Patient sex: M
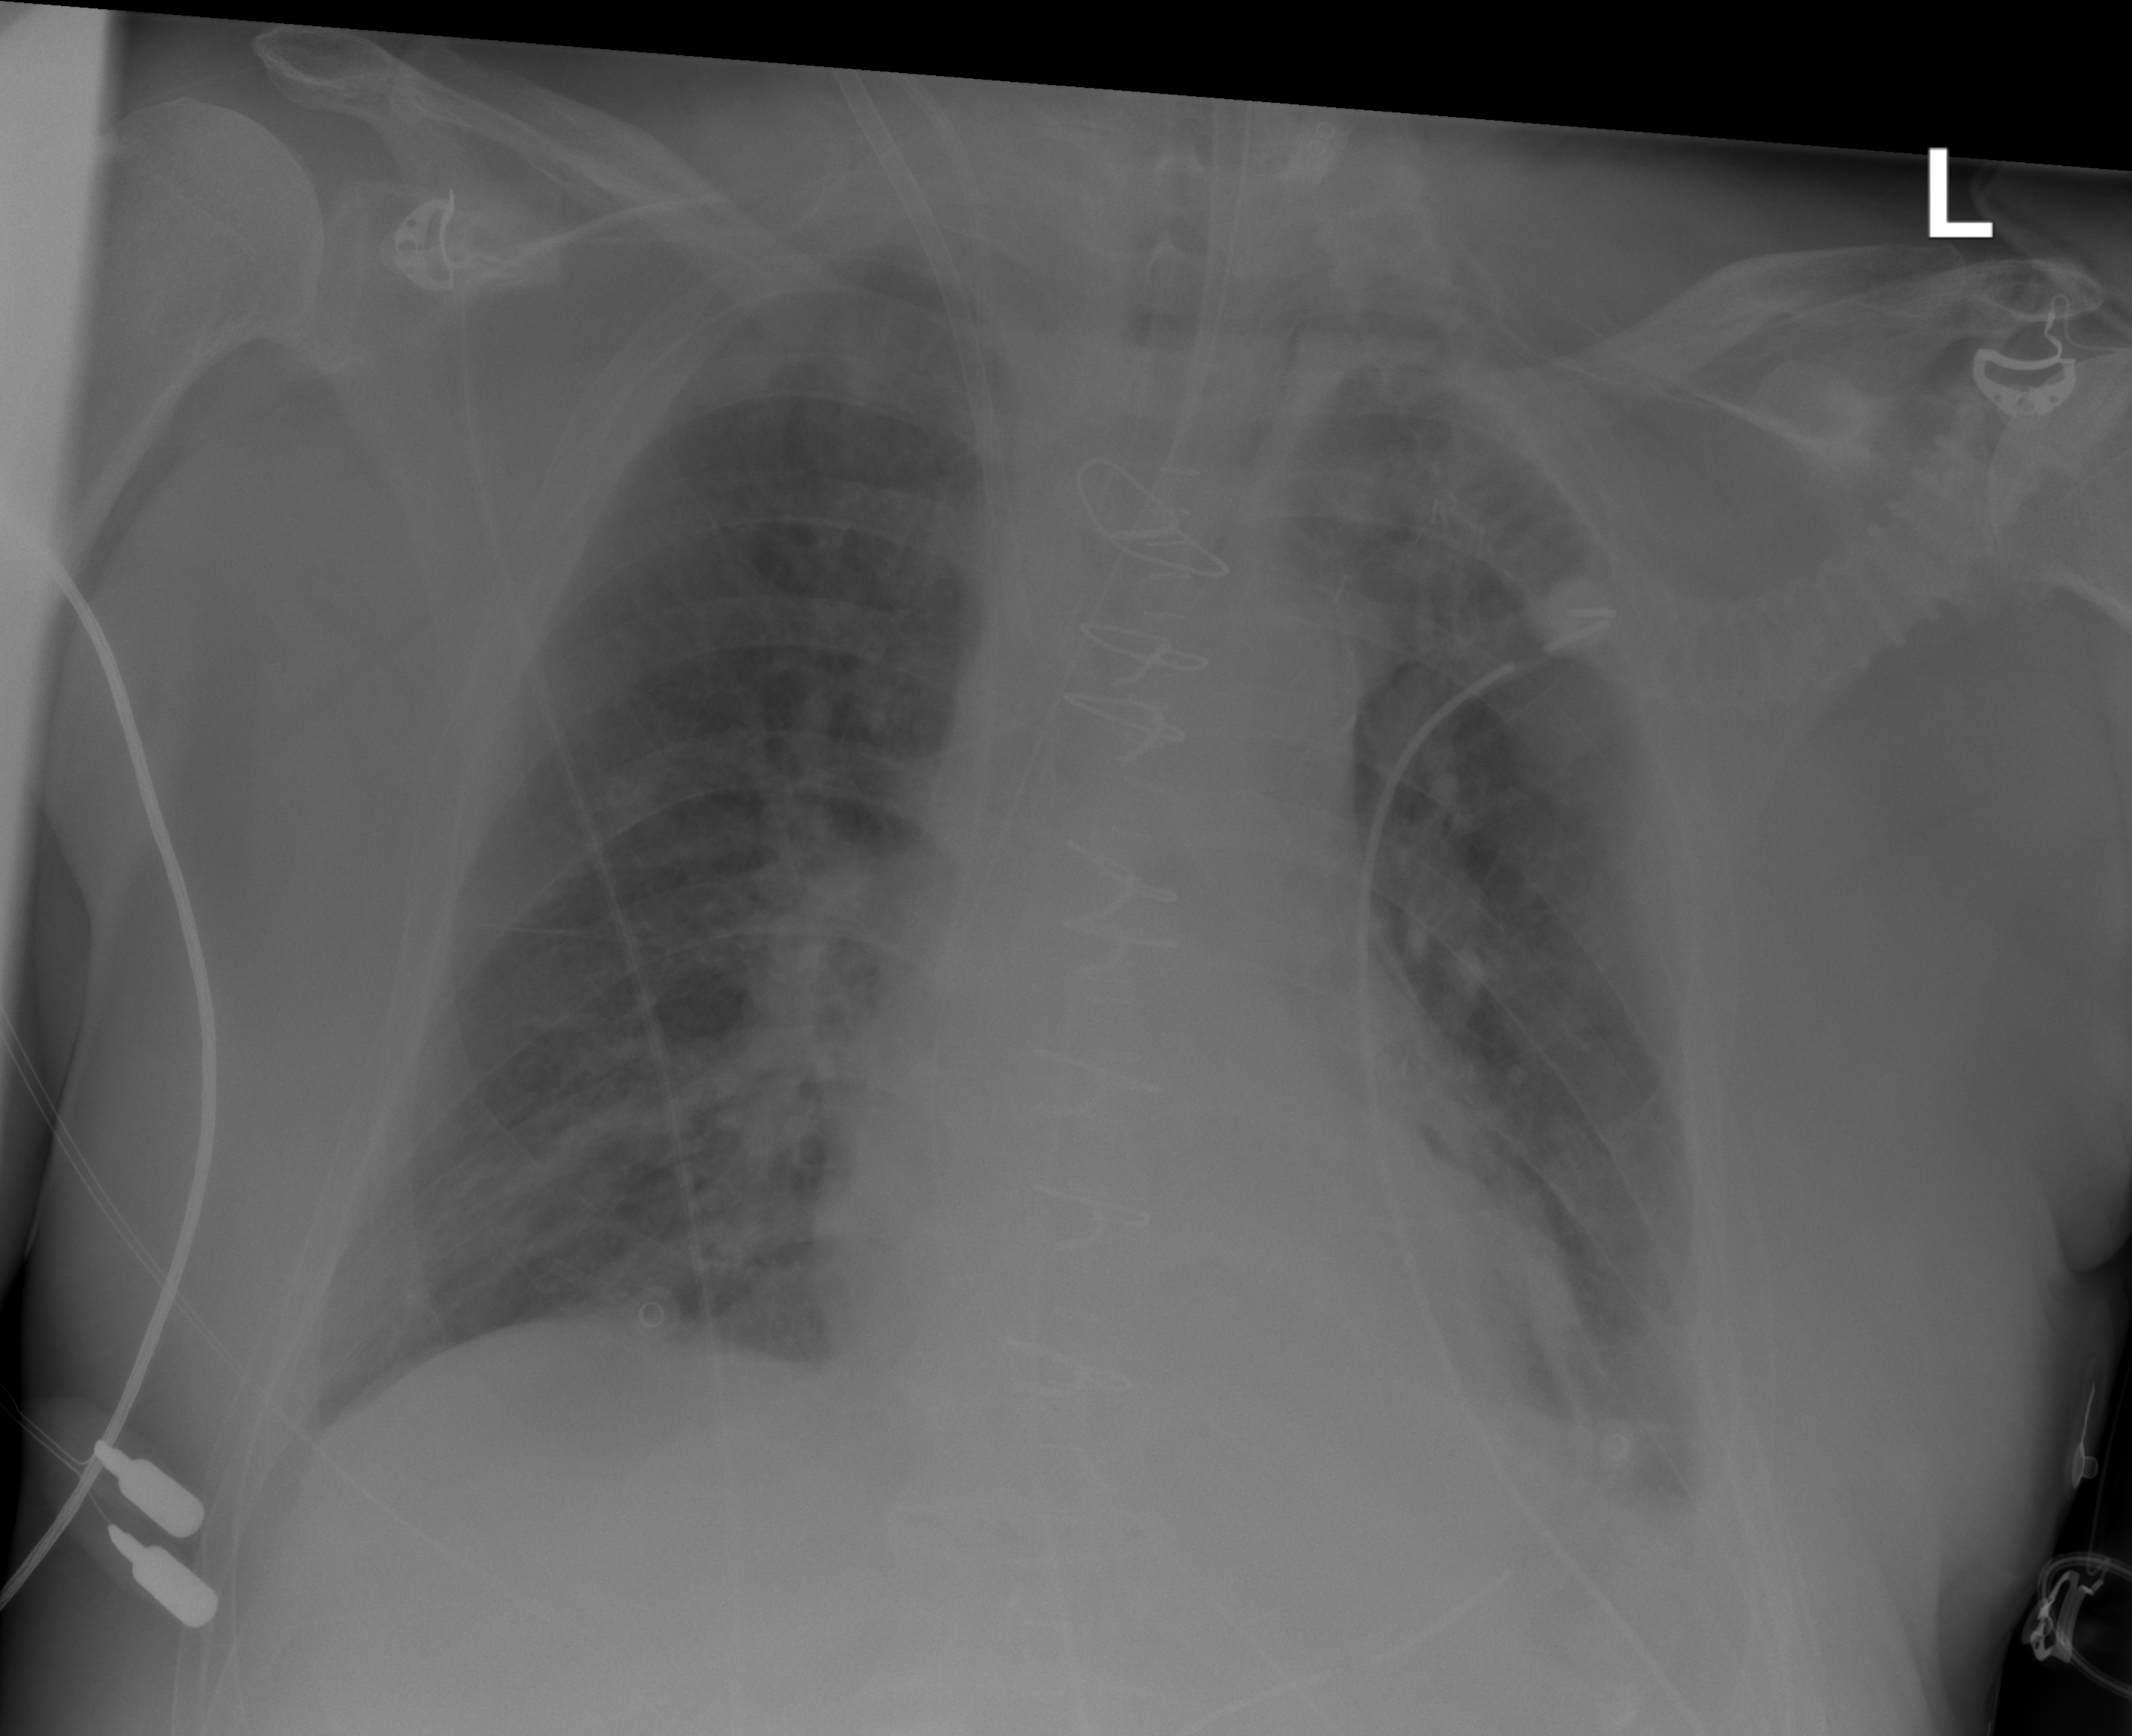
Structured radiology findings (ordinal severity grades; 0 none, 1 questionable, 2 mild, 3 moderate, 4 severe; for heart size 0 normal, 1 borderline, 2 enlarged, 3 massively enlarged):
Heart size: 0
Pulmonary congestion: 0
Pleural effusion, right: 0
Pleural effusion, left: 1
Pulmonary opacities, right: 0
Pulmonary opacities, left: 0
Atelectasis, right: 0
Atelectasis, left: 2